Interaction volume radius: 5 \u00c5
Interaction volume height: 10 \u00c5
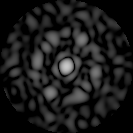
Disorder parameter: 0.8867